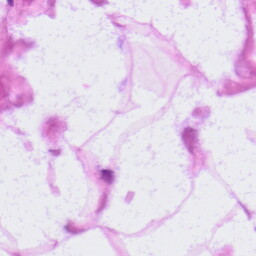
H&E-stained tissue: LymphNode